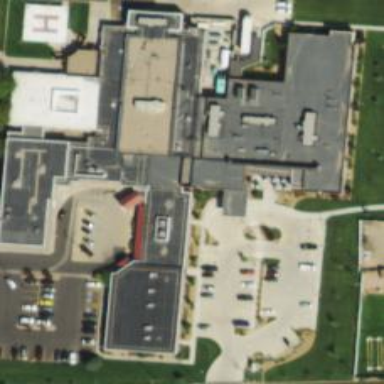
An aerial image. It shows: Healthcare facility identified as hospital.